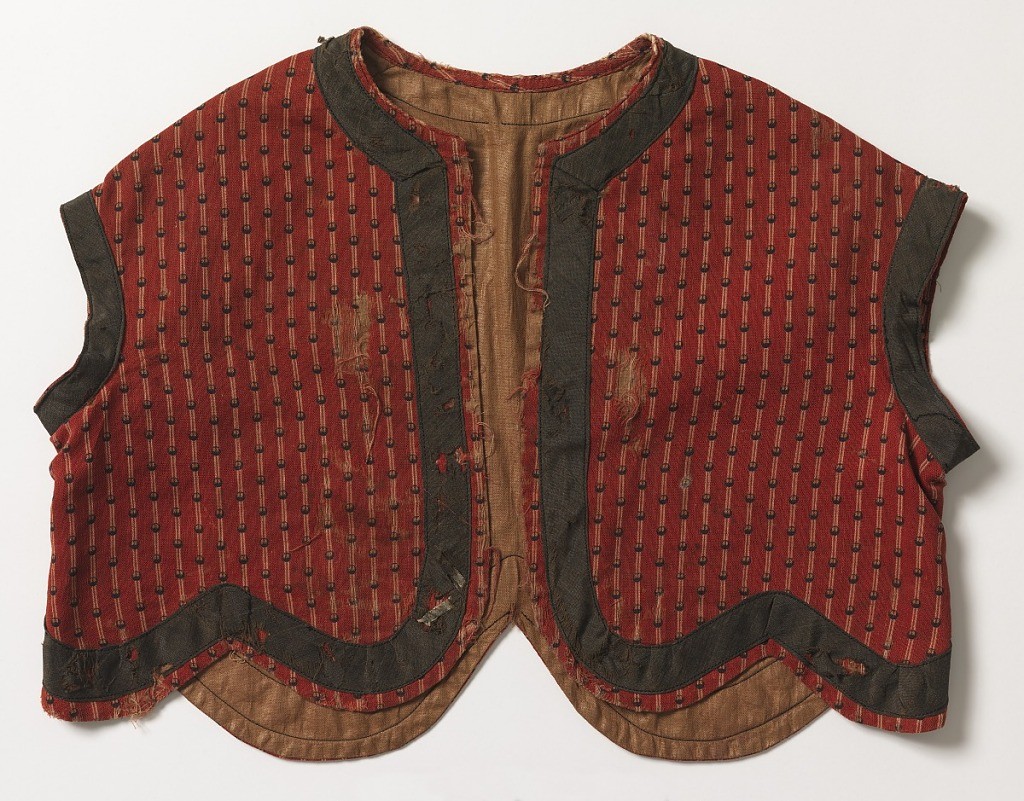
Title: Vest
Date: ca. 1860
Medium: wool, glazed cotton Technique: printed
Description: child's short jacket of red wool, striped in white and printed, over-stripe in small black dots. Roud neck, no sleeve, shaped, scalloped bottom. Trimmed with band of black wool around neck, arm hole and bottom, light brown glazed cotton lining. Machine sewn.